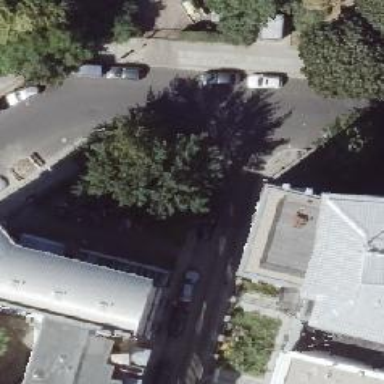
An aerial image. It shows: Residential road with sidewalk on the left. The parking lane on the left side is oriented parallel to the road.